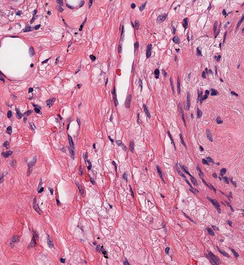
Tumor epithelial tissue: no
Tumor-associated stroma tissue: yes
Normal tissue: no